Question: I would like to create a table looking like this but with the titles in-sync with the table:

Any tips on how make the columns being aligned with the rows and also allow auto resize in x-axis? For this I used 'GridBagLayout'. Also tried with 'JTable' but had problems to customize it to hide all default 'JTable' components(like in my picture).
'''
public class MyTableExample extends JFrame {
public MyTableExample(){
JPanel contentPanel = new JPanel(new GridBagLayout());
GridBagConstraints c = new GridBagConstraints();
c.weightx = 1;
c.fill = GridBagConstraints.HORIZONTAL;
contentPanel.add(getTitles(),c);
c.gridy = 2;
contentPanel.add(getRow(),c);
c.gridy = 3;
contentPanel.add(getRow(),c);
// MainPanel: Helps positioning the contentPanel
JPanel mainPanel = new JPanel(new GridBagLayout());
c.weighty = 1;
c.anchor = GridBagConstraints.NORTH;
c.insets = new Insets(20,20,20,20);
mainPanel.add(contentPanel,c);
this.add(mainPanel);
this.pack();
this.setVisible(true);
}
private JPanel getRow(){
JPanel rowPanel = new JPanel(new GridBagLayout());
GridBagConstraints c = new GridBagConstraints();
c.weightx = 1;
c.weighty = 1;
c.fill = GridBagConstraints.HORIZONTAL;
c.anchor = GridBagConstraints.WEST;
rowPanel.setOpaque(false);
JLabel col1 = new JLabel("#rowItem");
JComboBox<String> col2 = new JComboBox<String>();
JButton col3 = new JButton("rowItem");
JLabel col4 = new JLabel("rowItem");
rowPanel.add(col1,c);
rowPanel.add(col2,c);
rowPanel.add(col3,c);
rowPanel.add(col4,c);
return rowPanel;
}
private JPanel getTitles(){
JPanel titlePanel = new JPanel(new GridBagLayout());
GridBagConstraints c = new GridBagConstraints();
c.weightx = 1;
c.weighty = 1;
c.fill = GridBagConstraints.HORIZONTAL;
c.anchor = GridBagConstraints.WEST;
titlePanel.setOpaque(false);
JLabel t1 = new JLabel("T1");
JLabel t2 = new JLabel("Title2");
JLabel t3 = new JLabel("Title33333333");
JLabel t4 = new JLabel("T4");
titlePanel.add(t1,c);
titlePanel.add(t2,c);
titlePanel.add(t3,c);
titlePanel.add(t4,c);
return titlePanel;
}
public static void main(String[] args){
new MyTableExample();
}
}
'''
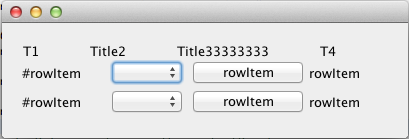
Answer: If you're okay with all the cells being the same size, 'GridLayout' would be an easy solution. I'm behind the times on what new layouts are available which might be helpful, but GridBag can have a bit of a learning curve to it. If you want everything to line up, you need to have one GridBagLayout, not one per row.